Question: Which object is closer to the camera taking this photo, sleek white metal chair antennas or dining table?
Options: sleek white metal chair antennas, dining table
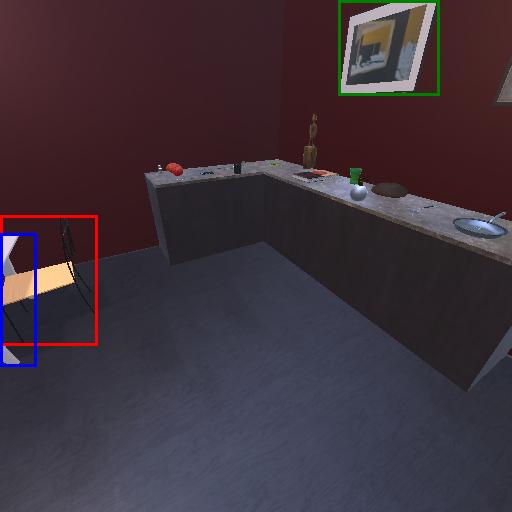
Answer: sleek white metal chair antennas